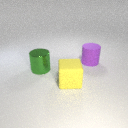
large yellow rubber cube to the left of large purple rubber cylinder